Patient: sex F, age 57
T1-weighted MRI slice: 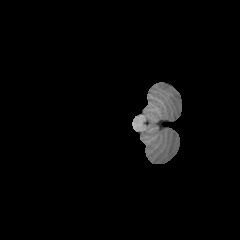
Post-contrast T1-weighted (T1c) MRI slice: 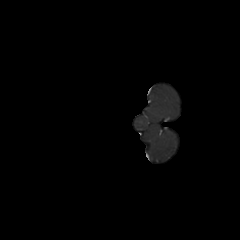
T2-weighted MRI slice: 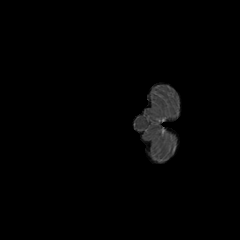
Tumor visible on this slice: no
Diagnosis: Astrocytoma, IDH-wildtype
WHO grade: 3